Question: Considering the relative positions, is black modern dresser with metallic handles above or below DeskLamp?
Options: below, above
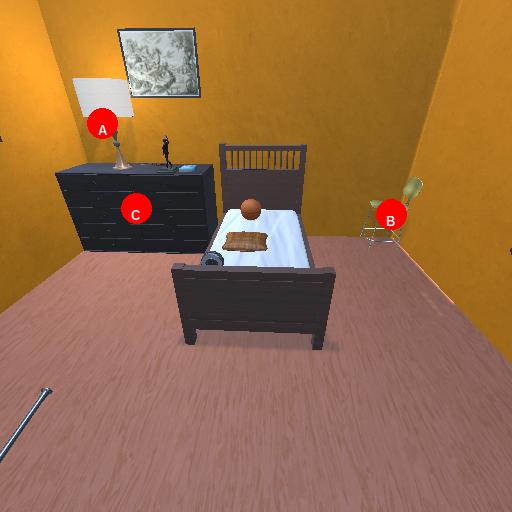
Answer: below